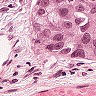
Metastatic tissue present: yes